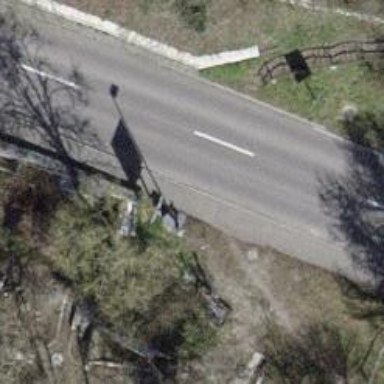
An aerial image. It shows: Left sidewalk along asphalt tertiary road.